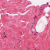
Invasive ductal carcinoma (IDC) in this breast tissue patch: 0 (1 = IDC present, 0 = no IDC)